Question: I'm using Durandal, which in turn leverages off of Knockout.
I want to be able to

<URL>
The fiddle seems to be behaving slightly different than my "working" solution, but its still not doing what I'm wanting/expecting it to.
'''
define(function () {
var self = this;
self.userInfo = {
IdOrPassportNumber: ko.observable().extend({
required: true,
pattern: {
message: 'A message',
params: /some regex/
}
}),
IdType: ko.observable()
},
self.isIdValid = ko.validatedObservable({
IdOrPassportNumber: self.userInfo.IdOrPassportNumber
});
self.userInfo.IdOrPassportNumber.subscribe(function (value) {
if (isIdValid.isValid()) {
console.log('YOLO!');
}
});
self.userInfo.IdType.subscribe(function (value) {
console.log(value);
if (value === 'Passport') {
self.userInfo.IdOrPassportNumber.extend({ maxLength: 15 });
} else {
self.userInfo.IdOrPassportNumber.extend({ maxLength: 13 });
}
});
var viewModel = {
userInfo: self.userInfo
};
viewModel["errors"] = ko.validation.group(viewModel.userInfo);
viewModel["errors"].showAllMessages();
return viewModel;
});
'''
What seems to be happening is that when i start typing i get the max & min validation of 13, but if i continue typing the validation changes to 15. I have tried another route of, setting the min & max length in the initial observable extend EG, just after the regex, and then setting the min and max length to use an observable, to no success.
'''
self.userInfo = {
IdOrPassportNumber: ko.observable().extend({
maxLength: self.maxLength(),
minlength: self.maxLength()
}),
IdType: ko.observable()
},
self.maxLength = ko.observable();
self.userInfo.IdType.subscribe(function (value) {
if (value === 'Passport') {
self.maxLength(15)
} else {
self.maxLength(3)
}
});
'''
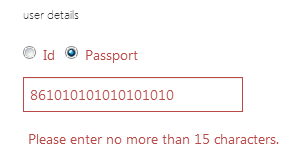
Answer: You were so close :-)
You must provide the observable itself, not the unwrapped value. So just remove the '()' from 'maxLength()' - the validation library will automatically unwrap it for you.
'''
self.userInfo = {
IdOrPassportNumber: ko.observable().extend({
maxLength: self.maxLength,
minlength: self.maxLength
}),
IdType: ko.observable()
},
'''
Here's another example with dynamic regex patterns.
'''
zipPostalPattern = ko.pureComputed(() => this.countryCode() === 'US' ? '^\d{5}(?:[-\s]\d{4})?$' : '');
zipOrPostal: KnockoutObservable<string> = ko.observable('').extend(
{
required: true,
pattern: {
message: 'This is not a valid postcode for the country',
params: this.zipPostalPattern
}
});
'''
or (if you don't want a message).
'''
zipPostalPattern = ko.pureComputed(function() { return this.countryCode() === 'US' ? '^\d{5}(?:[-\s]\d{4})?$' : ''});
zipOrPostal: KnockoutObservable<string> = ko.observable('').extend(
{
required: true,
pattern: self.zipPostalPattern
});
'''
: If you don't want a custom message don't just remove the 'message' parameter and leave 'pattern = { params: this.zipPostalPattern }' because it won't work. If you don't have a message you must set the Regex/string directly for the 'pattern' parameter.
Or of course you can just define the computed observable in place (here it's ok to call 'countryCode()' as a function because that's how computed's work)
'''
zipOrPostal: KnockoutObservable<string> = ko.observable('').extend(
{
required: true,
pattern: ko.pureComputed(function() {
return self.countryCode() === 'US' ? '^\d{5}(?:[-\s]\d{4})?$' : ''
})
});
'''